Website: ulta-beauty
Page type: customer-info-address
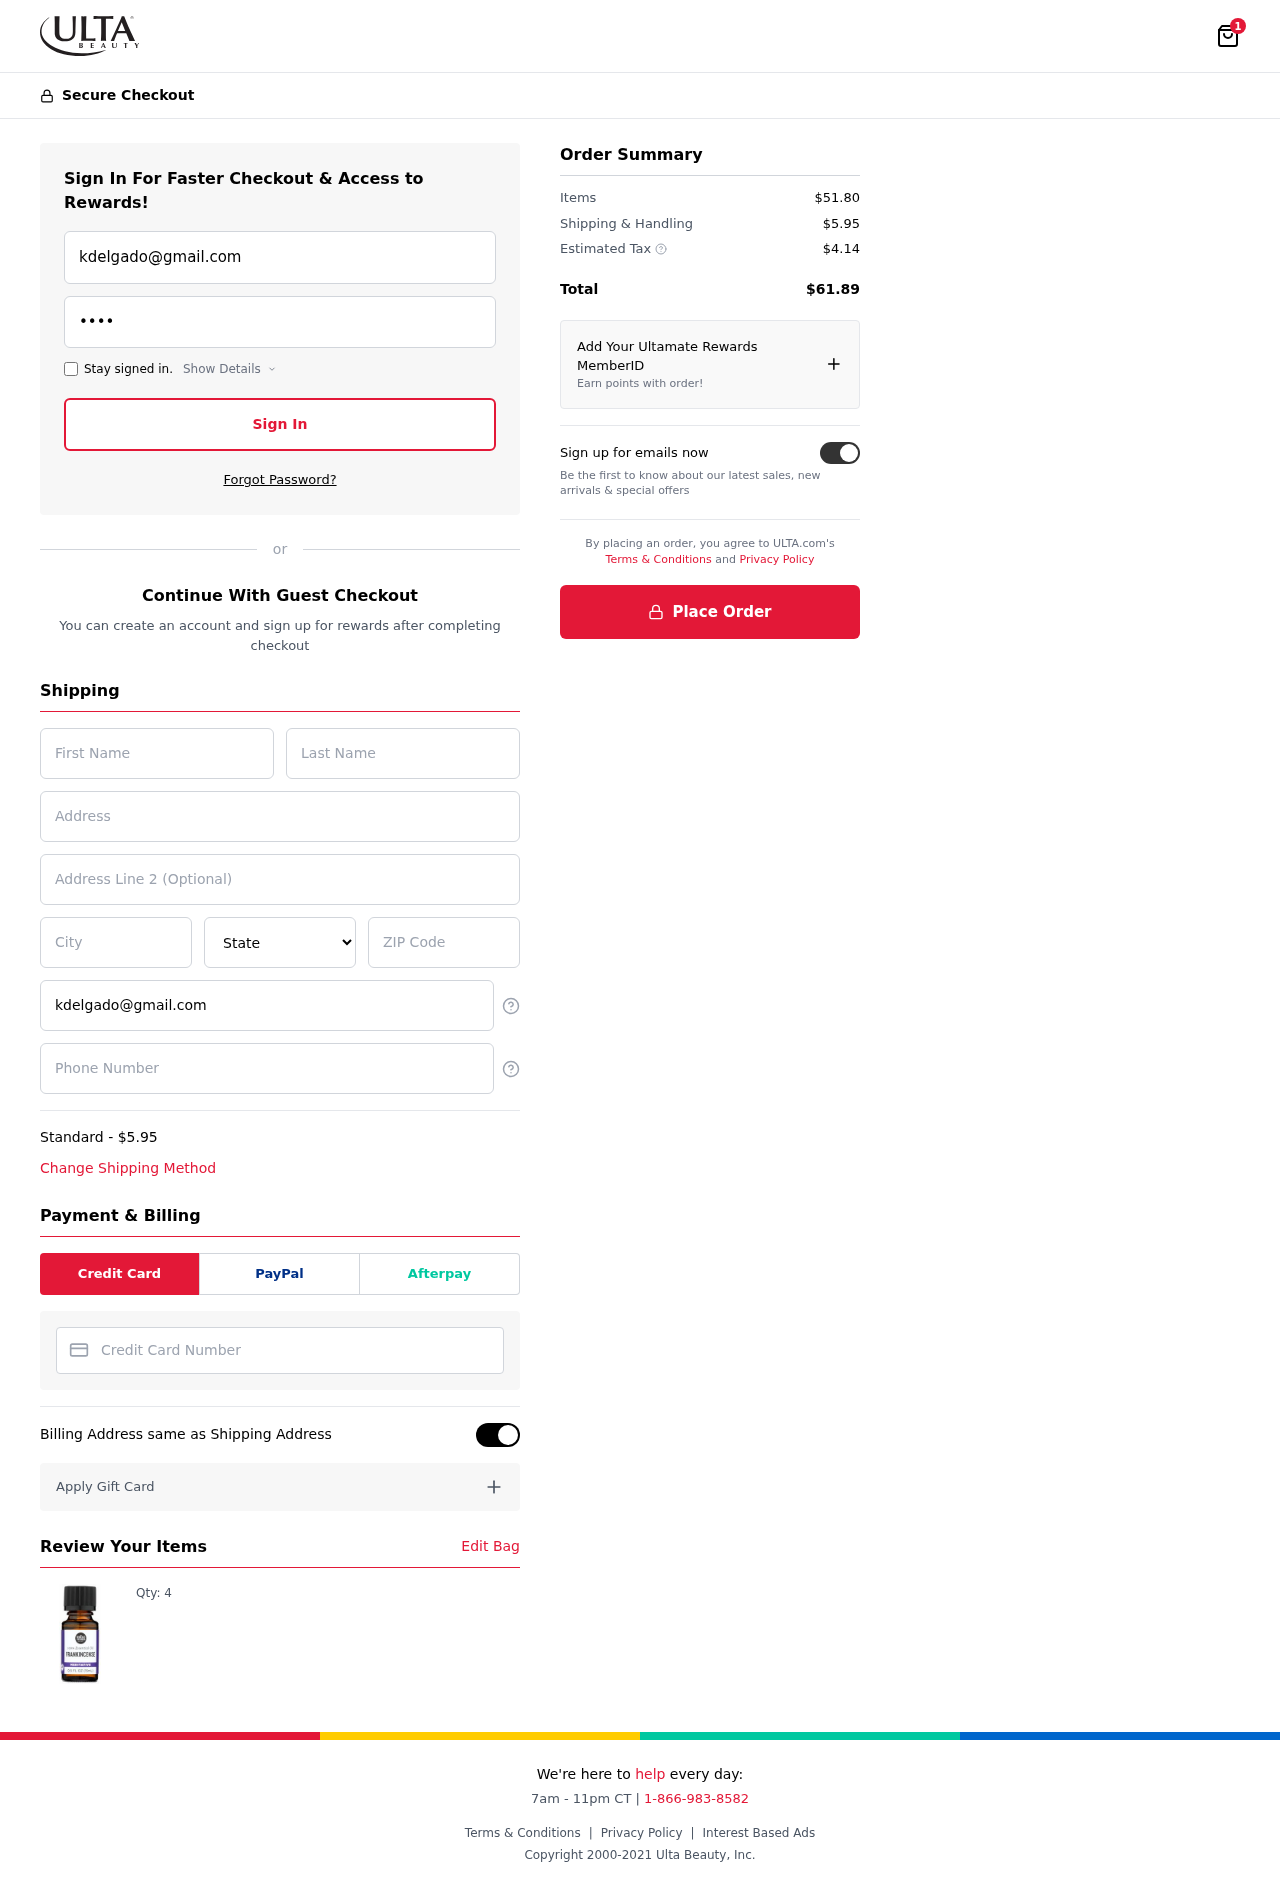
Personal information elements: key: PII_CARD_NUMBER
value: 6511 9891 6108 4366
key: PII_CITY
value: Mercerbury
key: PII_EMAIL
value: kdelgado@gmail.com
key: PII_FIRSTNAME
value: Kathryn
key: PII_LASTNAME
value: Delgado
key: PII_PHONE
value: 6997854032
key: PII_POSTCODE
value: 09628
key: PII_STATE
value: GU
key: PII_STREET
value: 94067 William Isle Apt. 472
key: PII_STREET2
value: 715 Hatfield Summit Apt. 160
Product elements: key: PRODUCT1_QUANTITY
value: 4
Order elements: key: ORDER_NUM_ITEMS
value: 1
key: ORDER_SHIPPING_COST
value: $5.95
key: ORDER_ITEMS_TOTAL
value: $51.80
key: ORDER_SHIPPING_COST2
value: $5.95
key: ORDER_TAX
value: $4.14
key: ORDER_TOTAL
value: $61.89